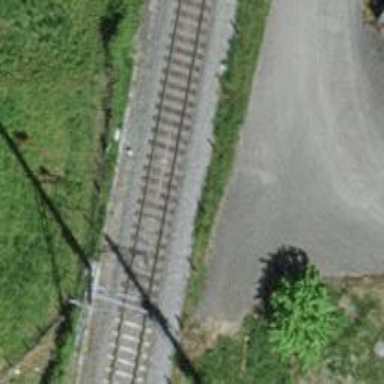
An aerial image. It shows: Single railway track with electrification through contact line.